Aerial crown-view tile of a tropical tree (Barro Colorado Island, Panama), acquired 20250915:
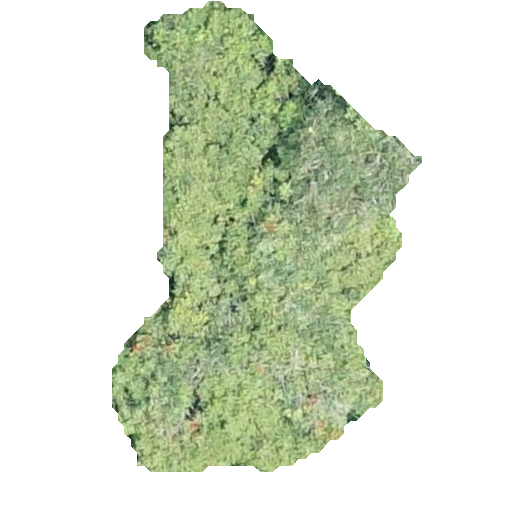
Species: Spondias mombin
GBIF accepted scientific name: Spondias mombin
Crown area: 135.254 m²